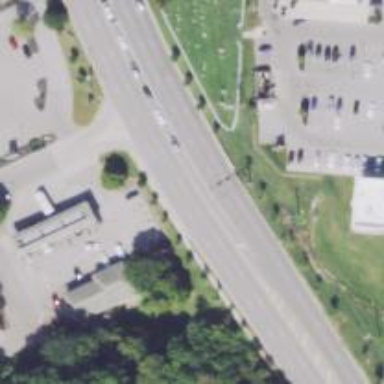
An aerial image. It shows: Trunk highway.